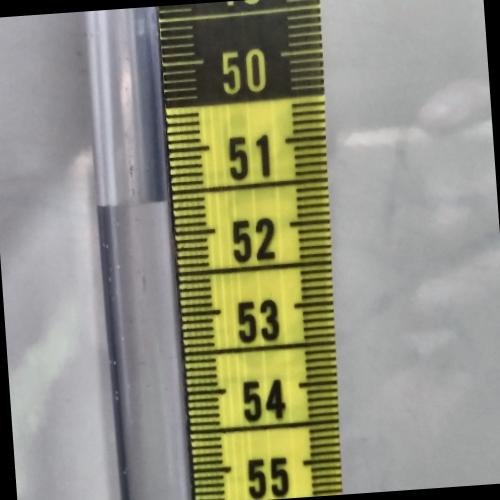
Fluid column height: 51.6 cm